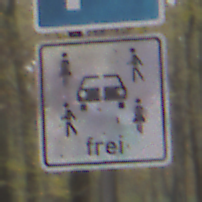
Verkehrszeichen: CarsharingfahrzeugeFrei
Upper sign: Parken
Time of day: MorningAfternoon
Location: Outdoor (Nature)
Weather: Overcast
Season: Autumn
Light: Natural